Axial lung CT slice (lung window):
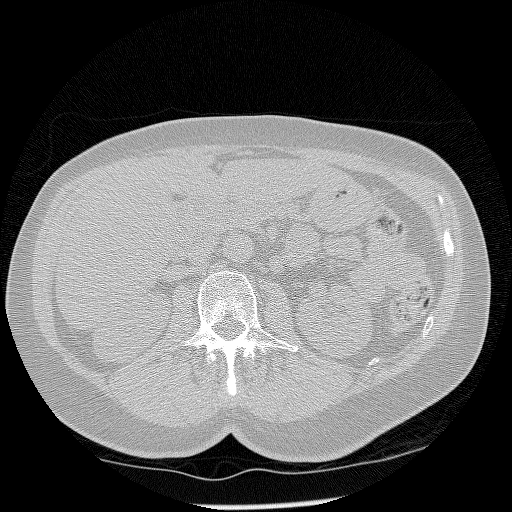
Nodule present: no